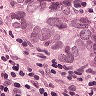
Metastatic tissue present: yes